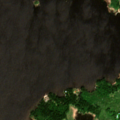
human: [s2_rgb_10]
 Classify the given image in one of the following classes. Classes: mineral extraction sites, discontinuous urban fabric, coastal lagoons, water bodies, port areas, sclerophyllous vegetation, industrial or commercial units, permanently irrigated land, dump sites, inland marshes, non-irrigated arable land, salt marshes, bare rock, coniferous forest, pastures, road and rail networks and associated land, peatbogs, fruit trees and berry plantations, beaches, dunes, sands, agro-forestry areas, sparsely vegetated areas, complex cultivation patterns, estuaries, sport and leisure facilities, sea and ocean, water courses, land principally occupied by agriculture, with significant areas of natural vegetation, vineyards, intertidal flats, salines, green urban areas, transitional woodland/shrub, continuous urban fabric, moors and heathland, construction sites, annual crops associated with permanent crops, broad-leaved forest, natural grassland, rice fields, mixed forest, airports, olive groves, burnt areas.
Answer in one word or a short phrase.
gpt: mixed forest, sea and ocean